Question: I am creating a calendar using 'GridView' (6 row * 8 column). Each of the cells inside this matrix (6*8) is a 'TextView' (which I create dynamically in my program).
The issue I am facing is, the 6*8 matrix is not filling the entire space available for GridView
I would like to to have the 6*8 matrix take the entire space in 'GridView' rather than leaving some blank space b/w the matrix and the next 'TextView'. Can some one help me on this.
Given below is the xml layout of the 'Gridview'
'''
<?xml version="1.0" encoding="utf-8"?>
<LinearLayout xmlns:android="http://schemas.android.com/apk/res/android"
android:orientation="vertical"
android:layout_width="fill_parent"
android:layout_height="fill_parent"
android:layout_weight="1" >
<GridView xmlns:android="http://schemas.android.com/apk/res/android"
android:id="@+id/gridview"
android:layout_width="fill_parent"
android:layout_height="fill_parent"
android:numColumns="8"
android:verticalSpacing="10dp"
android:horizontalSpacing="10dp"
android:gravity="center"
android:layout_weight="1"
/>
<TextView
android:id="@+id/id_worked"
android:layout_width="fill_parent"
android:layout_height="wrap_content"
android:text="Result 1 ->"
android:layout_weight="0"
android:textSize="20sp"
/>
</LinearLayout>
'''

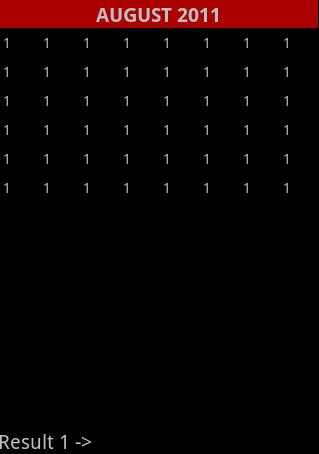
Answer: Remove the
'''
android:verticalSpacing="10dp"
android:horizontalSpacing="10dp"
'''
from the GridView element. That shoudld reduce the spacing.
Edit: Using LinearLayout you can do this.
'''
<LinearLayout android:layout_width="fill_parent"
android:layout_height="fill_parent" android:layout_weight="1"
android:weightSum="6">
<LinearLayout android:layout_width="fill_parent"
android:layout_height="fill_parent" android:layout_weight="1">items here</LinearLayout>
<LinearLayout android:layout_width="fill_parent"
android:layout_height="fill_parent" android:layout_weight="1">items here</LinearLayout>
<LinearLayout android:layout_width="fill_parent"
android:layout_height="fill_parent" android:layout_weight="1">items here</LinearLayout>
<LinearLayout android:layout_width="fill_parent"
android:layout_height="fill_parent" android:layout_weight="1">items here</LinearLayout>
<LinearLayout android:layout_width="fill_parent"
android:layout_height="fill_parent" android:layout_weight="1">items here</LinearLayout>
<LinearLayout android:layout_width="fill_parent"
android:layout_height="fill_parent" android:layout_weight="1">items here</LinearLayout>
</LinearLayout>
'''